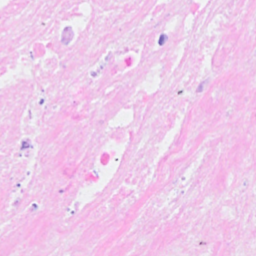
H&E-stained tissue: Breast